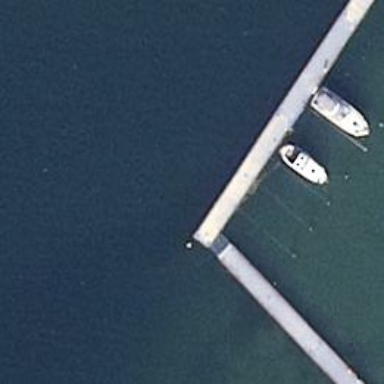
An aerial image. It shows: Man-made pier.